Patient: sex M, age 69
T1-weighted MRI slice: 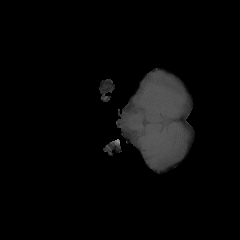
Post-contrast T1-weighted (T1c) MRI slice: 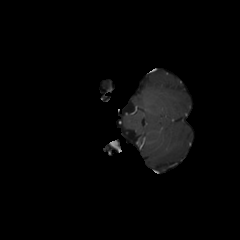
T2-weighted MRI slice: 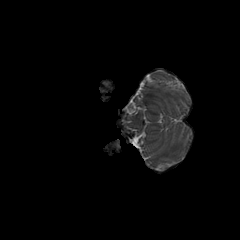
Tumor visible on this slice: no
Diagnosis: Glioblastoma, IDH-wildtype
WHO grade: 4